Question: I'm trying to pass php curl the current logged in session (so I don't have to log in with curl before sending form data).
Seems like no matter what I try CURLOPT_COOKIE causes the page to timeout:
'''
function postForm($post_data, $URL) {
//traverse array and prepare data for posting (key1=value1)
foreach ( $post_data as $key => $value) {
$post_items[] = $key . '=' . $value;
}
//create cURL connection
$curl_connection = curl_init($URL);
//set curl to current session
//$strCookie = 'PHPSESSID=' . $_COOKIE['PHPSESSID'] . '; path=/';
//$strCookie = session_name() . '=' . session_id());
$strCookie = 'PHPSESSID=' . session_id() . '; path=/';
$useragent = $_SERVER['HTTP_USER_AGENT'];
//set curl options
curl_setopt($curl_connection, CURLOPT_USERAGENT,$useragent);
curl_setopt($curl_connection, CURLOPT_COOKIE,$strCookie);
curl_setopt($curl_connection, CURLOPT_CONNECTTIMEOUT, 60);
curl_setopt($curl_connection, CURLOPT_RETURNTRANSFER, true);
curl_setopt($curl_connection, CURLOPT_SSL_VERIFYPEER, false);
curl_setopt($curl_connection, CURLOPT_FOLLOWLOCATION, 1);
...
//create the final string to be posted using implode()
$post_string = implode ('&', $post_items);
//set data to be posted
curl_setopt($curl_connection, CURLOPT_POSTFIELDS, $post_string);
'''
Line 'curl_setopt($curl_connection, CURLOPT_COOKIE,$strCookie);' is causing the script execution to timeout.
How can I pass 'cUrl' the current session so it does not need to login to post a form?
edit (more info):
curl_getinfo() shows 500 http_code error when it times out.
edit:
Well I still can't get this to work. I can send the form fine in the POSTMAN REST Client Chrome extension, but I can't figure out how to do this with curl.
I tried CURLOPT_COOKIEFILE/CURLOPT_COOKIEJAR like this, but it still didn't work:
'''
$useragent = $_SERVER['HTTP_USER_AGENT'];
$tmp_fname = tempnam("/tmp", "COOKIE");
//set curl options
...
curl_setopt($curl_connection, CURLOPT_COOKIEJAR, $tmp_fname);
curl_setopt($curl_connection, CURLOPT_COOKIEFILE, $tmp_fname);
...
'''
If it helps here is how I sent it with POSTMON, seems pretty straight forward, don't know why I can't get it working with curl:

edit: more info
When I check the IIS logs I can see a difference between the two requests. The first one is with php and the second, working one, is with POSTMON:
'''
2014-04-17 22:31:44 ::1 POST /mysite/categories.php ccsForm=categories_maint 80 - ::1 Mozilla/5.0+(Windows+NT+6.1)+AppleWebKit/537.36+(KHTML,+like+Gecko)+Chrome/33.0.1750.154+Safari/537.36 200 0 64 109717
2014-04-17 22:34:21 SERVERS.IP.ADDRESS.HERE POST /mysite/categories.php ccsForm=categories_maint 80 - MY.IP.ADDRESS.HERE Mozilla/5.0+(Windows+NT+6.1)+AppleWebKit/537.36+(KHTML,+like+Gecko)+Chrome/33.0.1750.154+Safari/537.36 302 0 0 62
'''
It looks like with PHP its trying to send the request from itself? Could this be the problem?
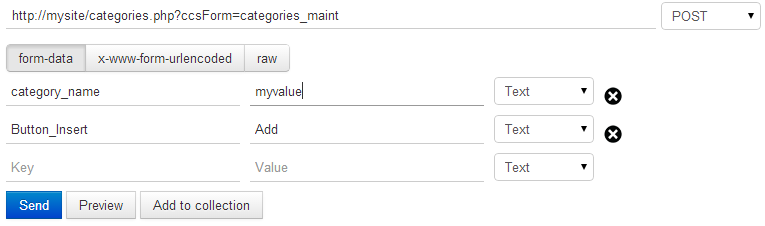
Answer: As stated in the <URL>, sessions doesn't support concurrent writes.
> but as session data is locked to prevent concurrent writes at any time.
Then the timeout issue cause is that the main script accessed your session first, so while it's still running, the session will remain inaccessible to other scripts.
You can use the 'session_write_close' for this purpose before running 'curl_exec' to make your session data accessible to the call.
Hope it helps.